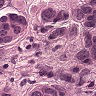
Metastatic tissue present: yes